Question: Trying to figure out how to count each crime for each year to see which years the most crimes occurred, using MySQL
This code is giving me the number of times each distinct crime is happening per year.
'''
SELECT year_time, offense_category, COUNT(*) AS crime_incidents
FROM rms_crime_incidents
GROUP BY year_time, offense_category
ORDER BY year_time DESC, offense_category ASC, crime_incidents ASC;
'''
I want the total number of crimes per year.
These are my current results
'''
year_time offense_category crime_incidents
2022 AGGRAVATED ASSAULT 14
2022 DAMAGE TO PROPERTY 7
2022 OBSTRUCTING JUDICIARY 2
2021 AGGRAVATED ASSAULT 443
2021 BURGLARY 204
2021 DAMAGE TO PROPERTY 460
2021 DANGEROUS DRUGS 59
2021 DISORDERLY CONDUCT 14
'''
I am expecting
'''
year_time total_crime_incidents
2022 140
2022 789
2022 254
2021 443
2021 204
2021 460
2021 590
2021 126
'''
Sample data:

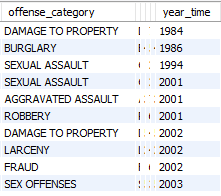
Answer: You can remove the 'offense_category' from the 'select' list and the 'group by' clause so the query only groups by year:
'''
SELECT year_time, COUNT(*) AS total_crime_incidents
FROM rms_crime_incidents
GROUP BY year_time
ORDER BY year_time DESC
'''